Question: I try to make a boostrap image gallery. SO if you klick on an image a bigger one will be pop-uped.
I try it like this(html/css):
'''
<div id="tabs-2">
<link href="~/Content/ShowMoreImages.css" rel="stylesheet" />
<div class="row">
@foreach (var item in Model.LolaBikePhotos)
{
@model ContosoUniversity.Models.UserProfile
<div class="col-lg-2 col-md-2 col-sm-3 col-xs-4 img-thumbnail">
<img class="img-responsive" src="/Images/profile/@item.ImagePath" alt="" />
</div>
<div class="modal fade" id="myModal" tabindex="-1" role="dialog" aria-labelledby="myModalLabel" aria-hidden="true">
<div class="modal-dialog">
<div class="modal-content">
<div class="modal-body">
</div>
</div><!-- /.modal-content -->
</div><!-- /.modal-dialog -->
</div><!-- /.modal -->
}
</div>
</div>
'''
javascript:
'''
@section scripts{
<script>
$(document).ready(function () {
$('li img').on('click', function () {
var src = $(this).attr('src');
var img = '<img src="' + src + '" class="img-responsive" />';
$('#myModal').modal();
$('#myModal').on('shown.bs.modal', function () {
$('#myModal .modal-body').html(img);
});
$('#myModal').on('hidden.bs.modal', function () {
$('#myModal .modal-body').html('');
});
});
})
</script>
}
'''
But if I click on a imgage , nothing happens.
so my question is: how to make the bootstrap image gallery working?
Thank you
This is how you will see the image:

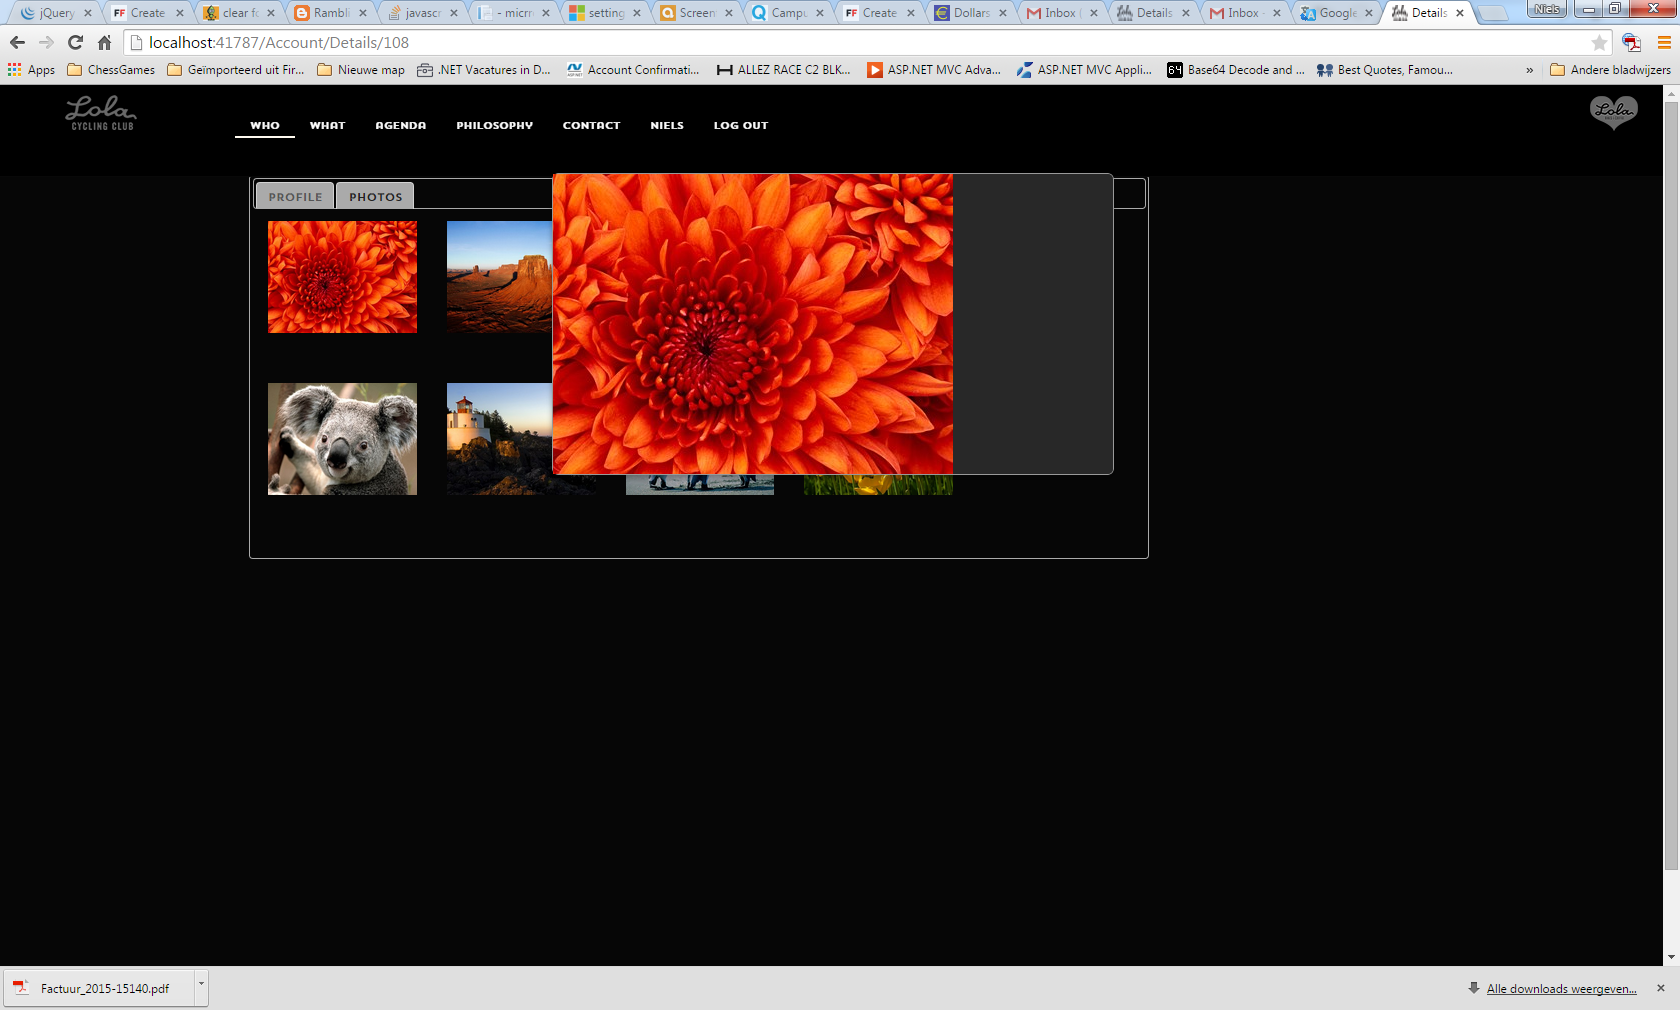
Answer: First, remove the modal out of your 'foreach' loop, otherwise you'll end up with multiple element with the same id of 'myModal'.
'''
<div id="tabs-2">
<link href="~/Content/ShowMoreImages.css" rel="stylesheet" />
<div class="row">
@foreach (var item in Model.LolaBikePhotos)
{
@model ContosoUniversity.Models.UserProfile
<div class="col-lg-2 col-md-2 col-sm-3 col-xs-4 img-thumbnail">
<img class="img-responsive" src="/Images/profile/@item.ImagePath" alt="" />
</div>
}
</div>
<div class="modal fade" id="myModal" tabindex="-1" role="dialog" aria-labelledby="myModalLabel" aria-hidden="true">
<div class="modal-dialog">
<div class="modal-content">
<div class="modal-body">
</div>
</div><!-- /.modal-content -->
</div><!-- /.modal-dialog -->
</div><!-- /.modal -->
</div>
'''
Secondly, that link tag should probably be included in the 'head' section of your document - but it shouldn't have an impact on the outcome.
Lastly, and most importantly, you'll need to fix your javaScript by targeting the correct element, instead of 'li img':
'''
$(document).ready(function () {
$('.row img.img-responsive').on('click', function () { // <-- notice the selector change
var src = $(this).attr('src');
var img = '<img src="' + src + '" class="img-responsive" />';
$('#myModal').modal();
$('#myModal').on('shown.bs.modal', function () {
$('#myModal .modal-body').html(img);
});
$('#myModal').on('hidden.bs.modal', function () {
$('#myModal .modal-body').html('');
});
});
})
'''
I used '.img-responsive' but I recommend you create a specific class for targeting the images that are going to be clickable.
---
Also worth noting, you should move the event handler for 'hidden.bs.modal' outside the click event handler like so:
'''
$(document).ready(function () {
$('.row img.img-responsive').on('click', function () { // <-- notice the selector change
var src = $(this).attr('src');
var img = '<img src="' + src + '" class="img-responsive" />';
$('#myModal').modal();
$('#myModal').on('shown.bs.modal', function () {
$('#myModal .modal-body').html(img);
});
});
$('#myModal').on('hidden.bs.modal', function () {
$('#myModal .modal-body').html('');
});
})
'''
---
The code could use further clean up:
1. The modal is reused often enough to warrant its own variable
2. The image can be updated before the modal is shown, so we can remove that event handler
Here's what that looks like:
'''
$(document).ready(function () {
$myModal = $('#myModal'); // <-- since we're using it in a few places
$('.row img.img-responsive').on('click', function () {
var $this = $(this),
src = $this.attr('src'),
html = '<img src="' + src + '" class="img-responsive" />';
updateModalBody($myModal, html);
$myModal.modal();
});
// Resetting the content of the modal once it's hidden
$myModal.on('hidden.bs.modal', function () {
updateModalBody($myModal, '');
});
// Helper function to update modal body
function updateModalBody($modal, html) {
$modal.find('.modal-body').html(html);
}
})
'''
<URL>